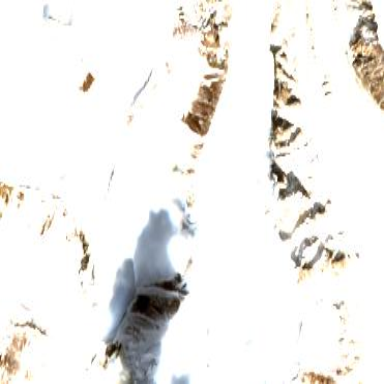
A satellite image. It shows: Stunning view of glacier.